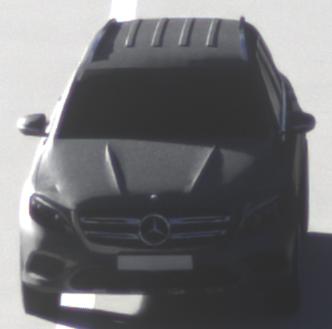
Make: Mercedes-Benz
Model: GLC 250
Detailed model: GLC (253)
Model produced from: 2015/09
Model produced until: 2018/05
Doors: 5
Color: gray
Road condition: dry road
Daytime: morning or afternoon
Contrast: medium contrast